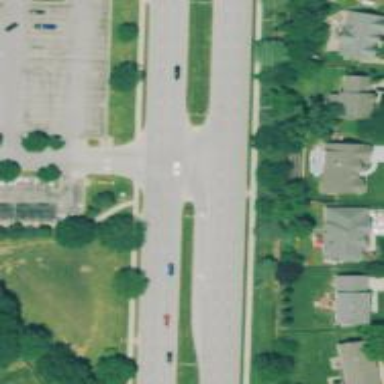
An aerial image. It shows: Road with dash markings.